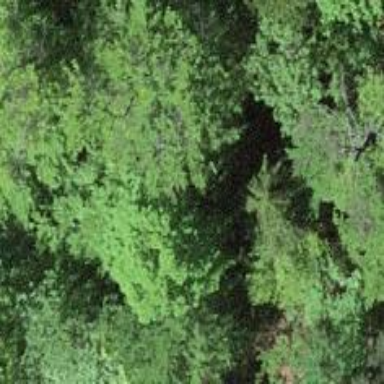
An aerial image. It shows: Deciduous tree with broadleaved leaves.